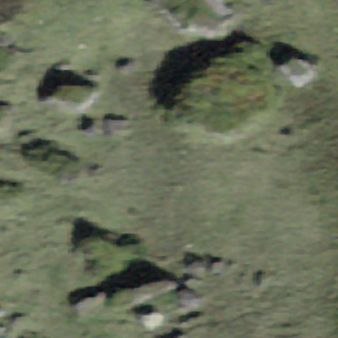
Label: bouldering_area